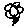
Label: flower